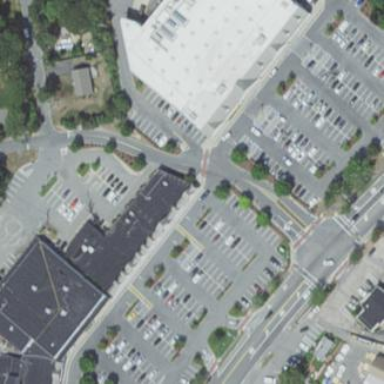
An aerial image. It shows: Retail area categorized as shopping mall.